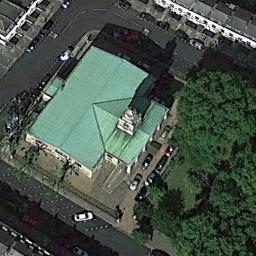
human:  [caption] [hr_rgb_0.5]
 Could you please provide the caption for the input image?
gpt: This is a church  There are several cars parked in front of it .

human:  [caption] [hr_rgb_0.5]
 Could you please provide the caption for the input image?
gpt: There is a church with blue roof between some trees and the road .

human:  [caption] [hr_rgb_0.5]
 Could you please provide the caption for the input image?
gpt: The church with a tower and the rest of the church has a green sloping roof .

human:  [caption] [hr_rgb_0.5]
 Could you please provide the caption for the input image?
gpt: A church with a cyan roof, Surrounded by trees and parked vehicles .

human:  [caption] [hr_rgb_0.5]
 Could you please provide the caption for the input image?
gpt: There are many trees beside the church .